Interaction volume radius: 10 \u00c5
Interaction volume height: 15 \u00c5
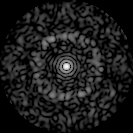
Disorder parameter: 0.8223